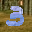
Label: 3